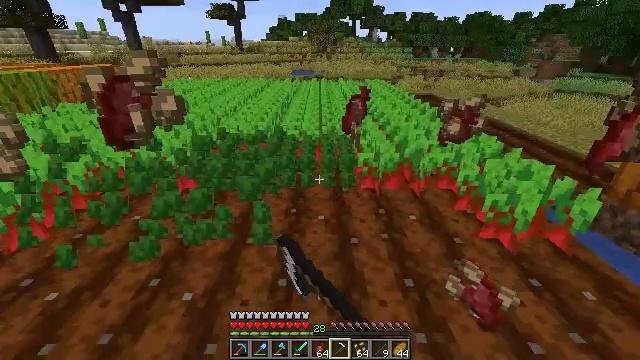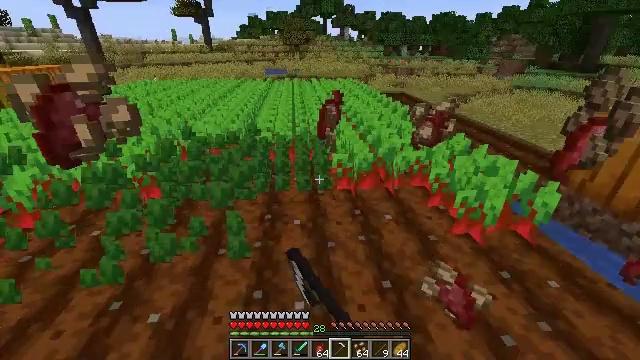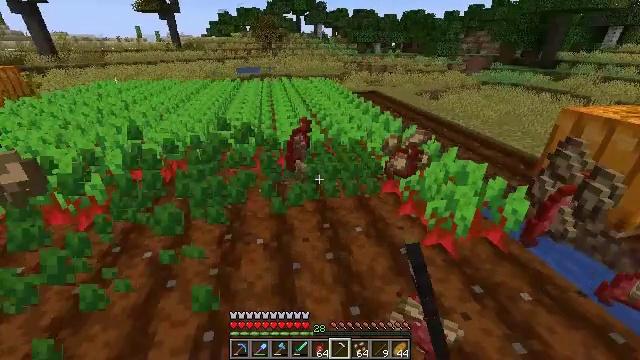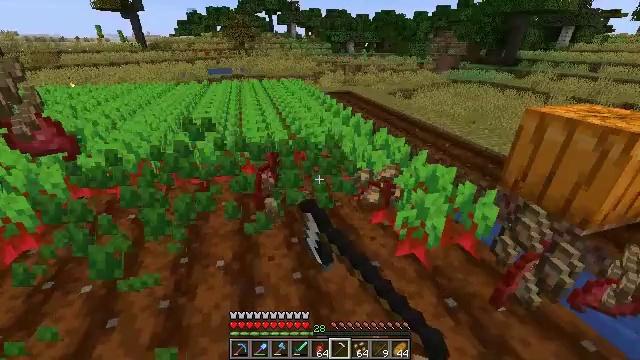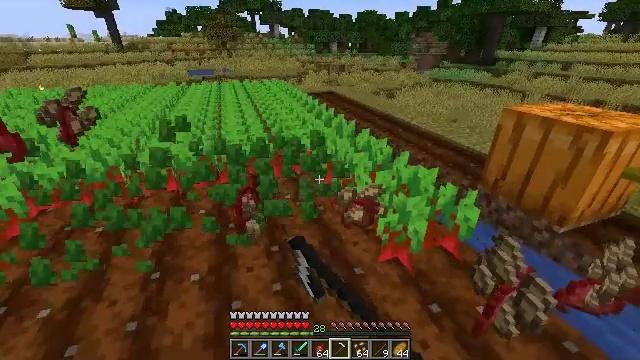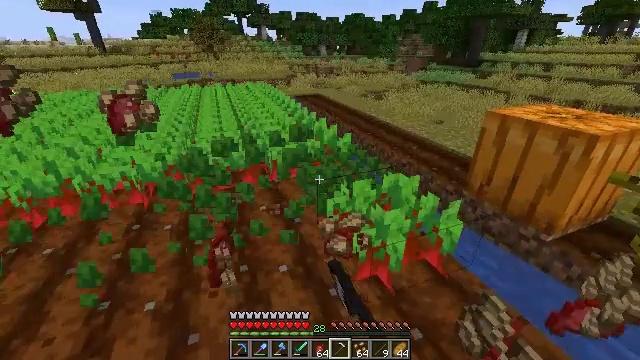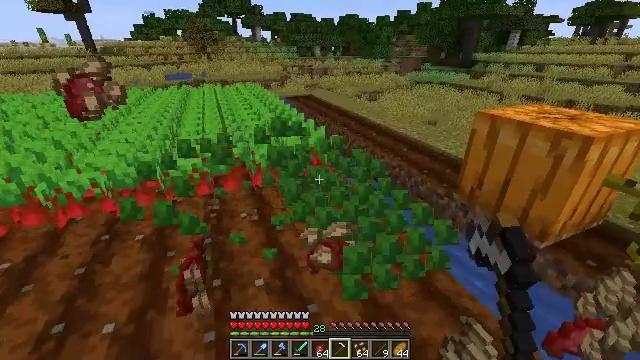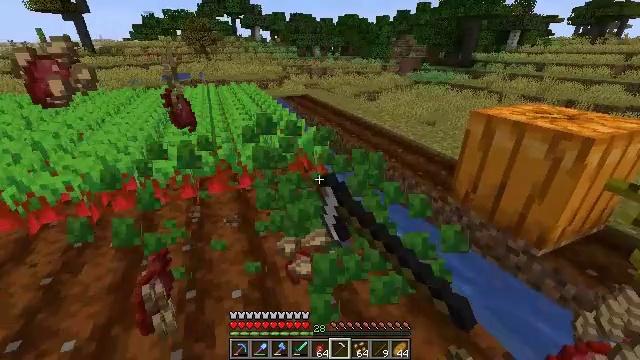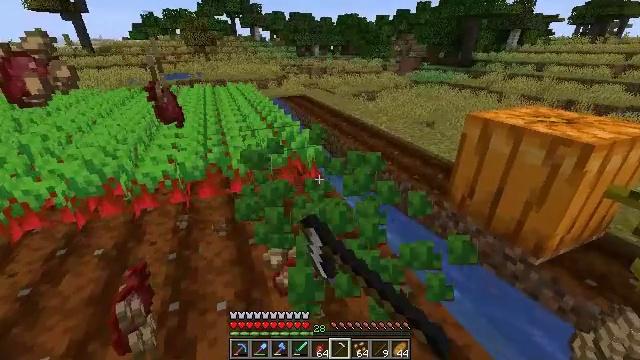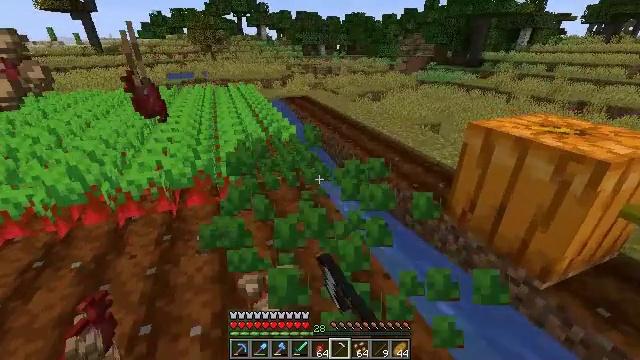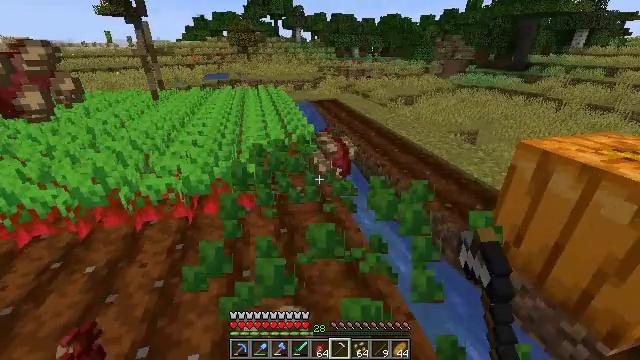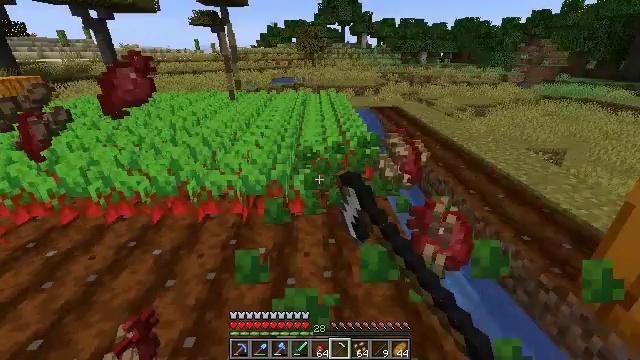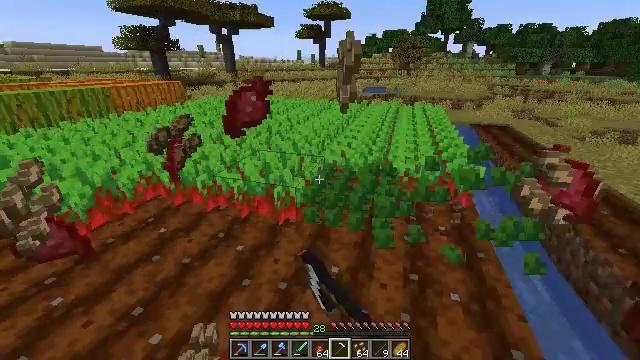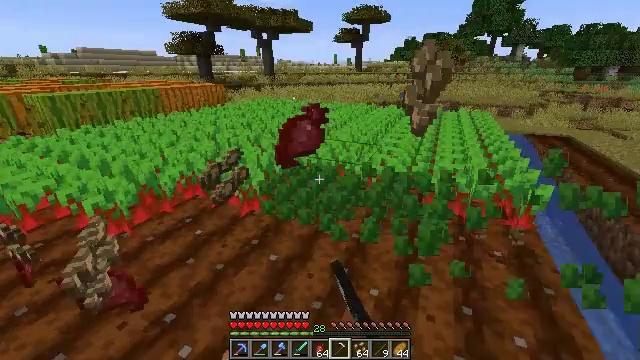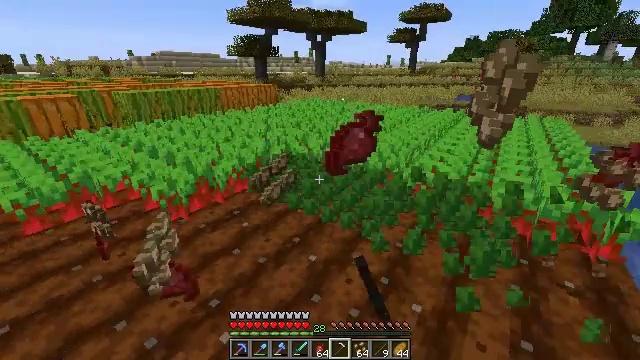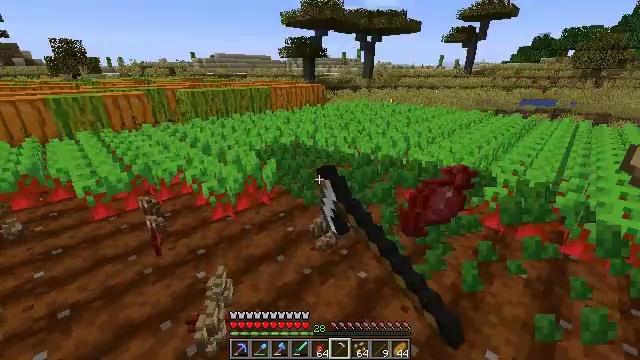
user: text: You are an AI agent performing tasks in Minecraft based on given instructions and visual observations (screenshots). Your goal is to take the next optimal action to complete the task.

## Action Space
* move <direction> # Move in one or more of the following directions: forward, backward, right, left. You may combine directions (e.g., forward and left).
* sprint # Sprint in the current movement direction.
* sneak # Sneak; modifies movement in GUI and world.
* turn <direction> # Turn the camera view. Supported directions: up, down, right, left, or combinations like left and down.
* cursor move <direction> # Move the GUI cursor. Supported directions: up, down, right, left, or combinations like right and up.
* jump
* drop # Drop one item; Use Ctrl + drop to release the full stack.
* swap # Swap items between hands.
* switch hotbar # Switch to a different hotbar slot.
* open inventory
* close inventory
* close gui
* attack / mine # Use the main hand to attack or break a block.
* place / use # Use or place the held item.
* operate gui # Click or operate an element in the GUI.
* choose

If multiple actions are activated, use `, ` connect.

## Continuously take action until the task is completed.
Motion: motion action
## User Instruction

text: Collect beetroots from the field.
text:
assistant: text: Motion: move forward and move right, turn right, attack / mine
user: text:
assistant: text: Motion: move forward and move right, turn right, attack / mine
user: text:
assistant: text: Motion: move forward and move right, turn right, attack / mine
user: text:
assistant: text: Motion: move forward and move right, turn right, attack / mine
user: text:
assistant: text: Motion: move forward and move right, turn right, attack / mine
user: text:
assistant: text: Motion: move forward and move right, attack / mine
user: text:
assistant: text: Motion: move forward and move right, attack / mine
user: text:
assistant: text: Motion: move forward and move right, attack / mine
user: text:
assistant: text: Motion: move forward and move right, turn left, attack / mine
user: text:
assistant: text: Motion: move forward and move left, turn left, attack / mine
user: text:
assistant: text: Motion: move forward and move left, turn left and up, attack / mine
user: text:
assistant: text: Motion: move forward and move left, turn left and up, attack / mine
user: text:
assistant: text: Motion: move forward and move left, turn left, attack / mine
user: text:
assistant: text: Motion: move forward and move left, turn left, attack / mine
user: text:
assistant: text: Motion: move forward and move left, turn left, attack / mine
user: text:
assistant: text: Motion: move forward and move left, turn left, attack / mine
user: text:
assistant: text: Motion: move forward and move left, turn left, attack / mine
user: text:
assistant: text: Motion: move forward and move left, turn left, attack / mine
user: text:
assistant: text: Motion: move forward and move left, turn right, attack / mine
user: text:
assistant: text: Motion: move forward and move right, turn right, attack / mine
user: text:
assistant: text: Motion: move forward and move right, turn right, attack / mine
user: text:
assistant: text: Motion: move forward and move right, turn right, attack / mine
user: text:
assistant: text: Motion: move forward and move right, turn right, attack / mine
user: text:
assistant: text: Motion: move forward and move right, turn right, attack / mine
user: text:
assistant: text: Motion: move forward and move right, turn right and down, attack / mine
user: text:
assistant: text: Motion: move forward and move right, turn right, attack / mine
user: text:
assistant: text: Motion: move forward and move right, turn right, attack / mine
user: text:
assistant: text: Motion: move forward and move right, attack / mine
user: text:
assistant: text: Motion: move forward and move right, attack / mine
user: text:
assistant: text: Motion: move forward and move right, attack / mine